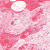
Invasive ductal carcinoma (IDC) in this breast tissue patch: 0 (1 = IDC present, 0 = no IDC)